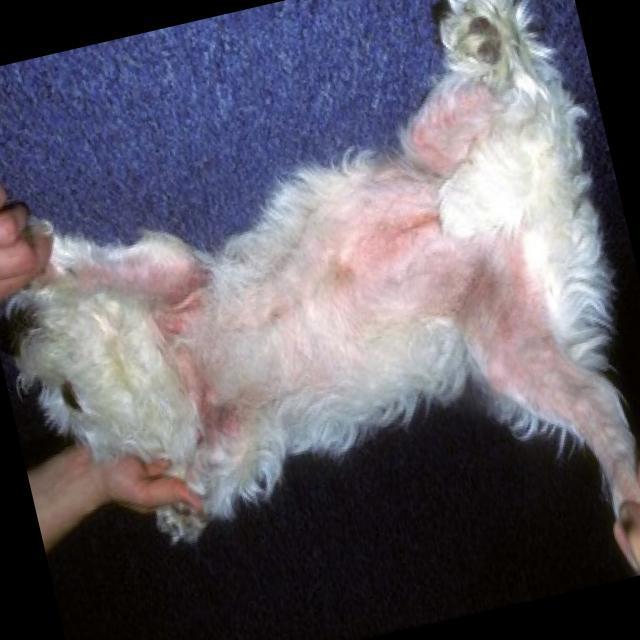
Canine hypersensitivity reaction — allergic skin response with urticaria, erythema, pruritus, and angioedema. May be food, environmental, or flea allergy related.